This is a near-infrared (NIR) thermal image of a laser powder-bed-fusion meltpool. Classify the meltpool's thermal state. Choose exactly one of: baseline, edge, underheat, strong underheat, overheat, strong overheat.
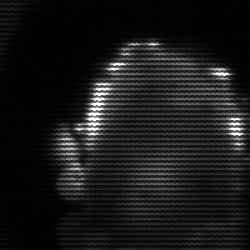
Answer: baseline